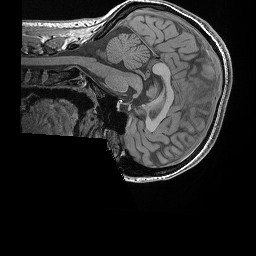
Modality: T1w
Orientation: sagittal
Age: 19
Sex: female
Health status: healthy
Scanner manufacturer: siemens
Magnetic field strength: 3 T
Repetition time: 0.02 s
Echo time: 0.00492 s